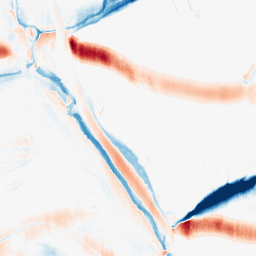
Category: morphological
Decomposition family: morphological_ellipse
Decomposition parameters: operation: average
width: 30
height: 5
Upsampling method: bicubic_3x
Upsampling parameters: scale: 3
Upsampling scale: 3